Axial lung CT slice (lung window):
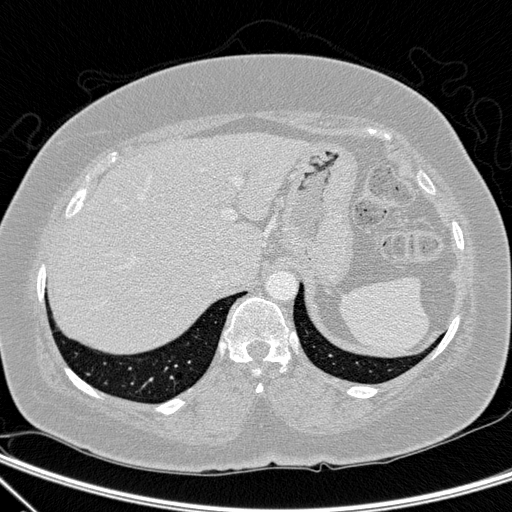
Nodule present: no